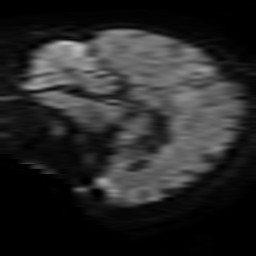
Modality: TRACE
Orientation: sagittal
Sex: female
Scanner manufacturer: philips
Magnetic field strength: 3 T
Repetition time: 4.262 s
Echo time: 0.07367 s